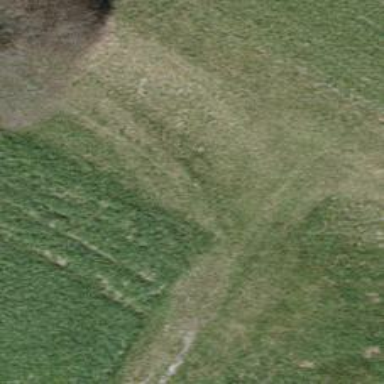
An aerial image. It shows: Grass track with grade5 tracktype.